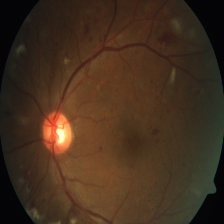
Diabetic retinopathy grade: Severe